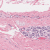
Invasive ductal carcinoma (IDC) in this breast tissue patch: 0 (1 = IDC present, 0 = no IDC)